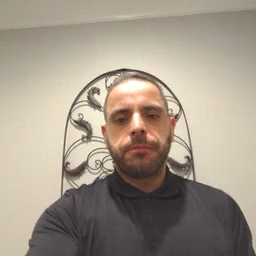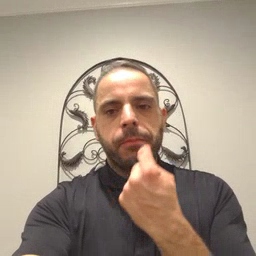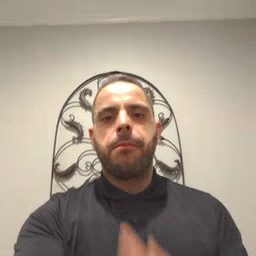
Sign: mouth